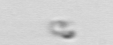
Label: detritus